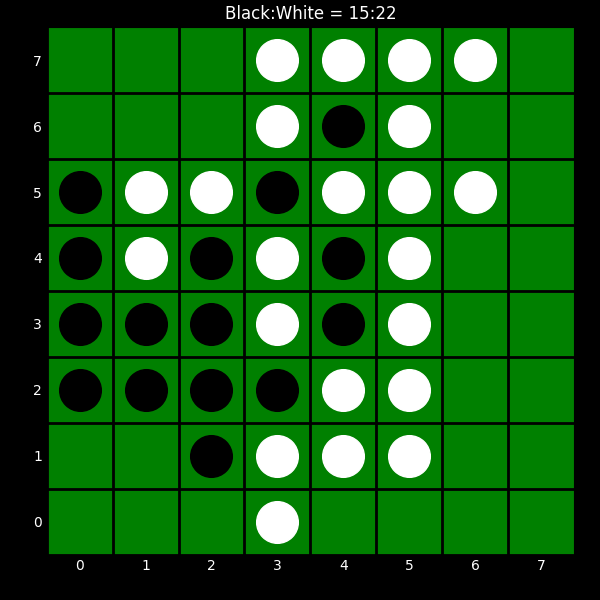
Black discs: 15
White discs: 22